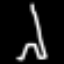
Label: The Eiffel Tower